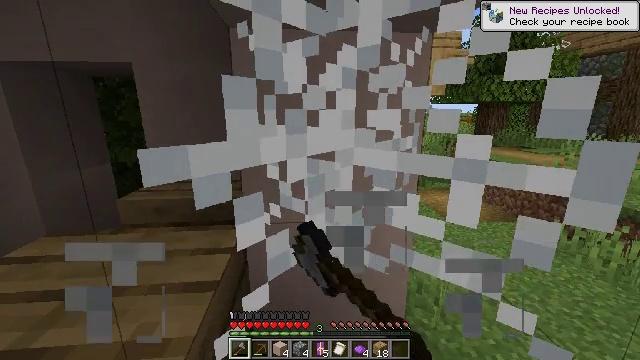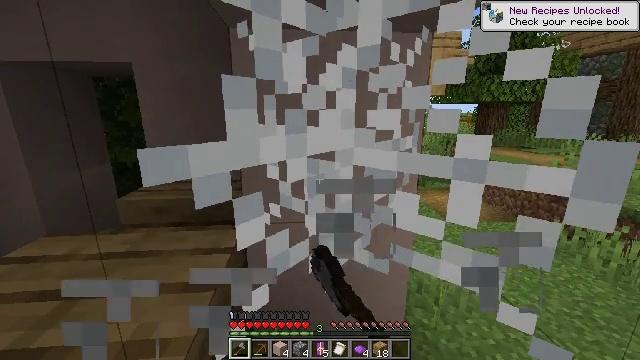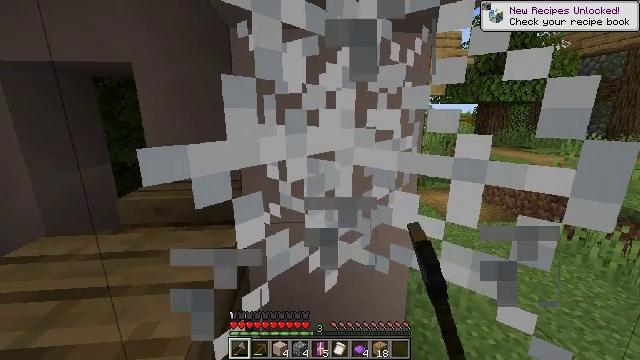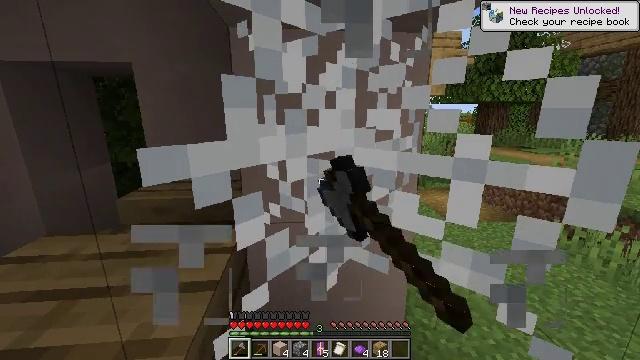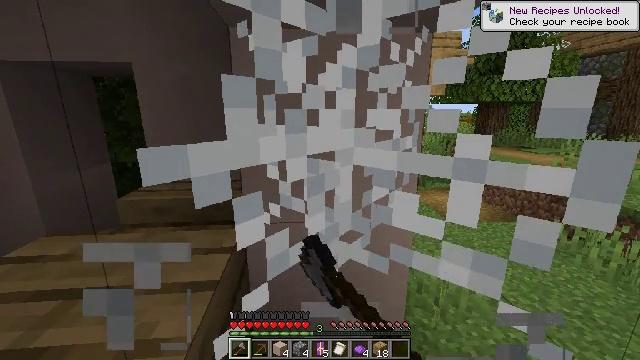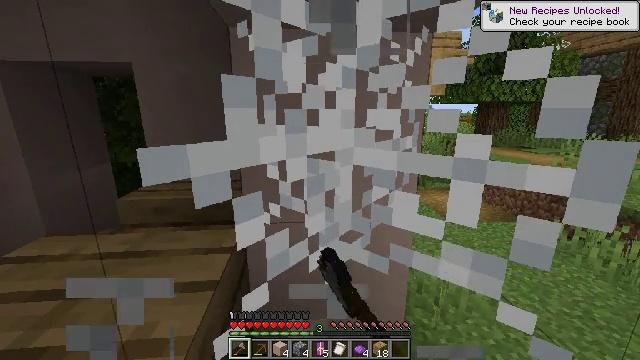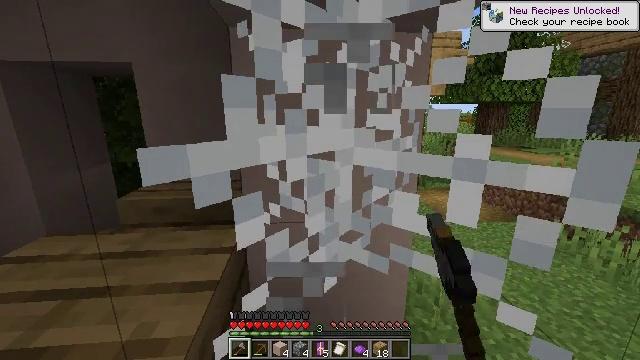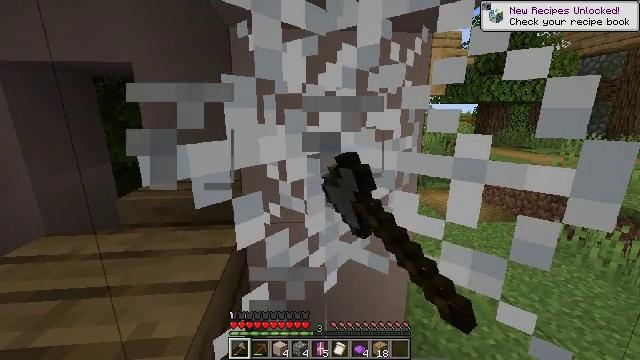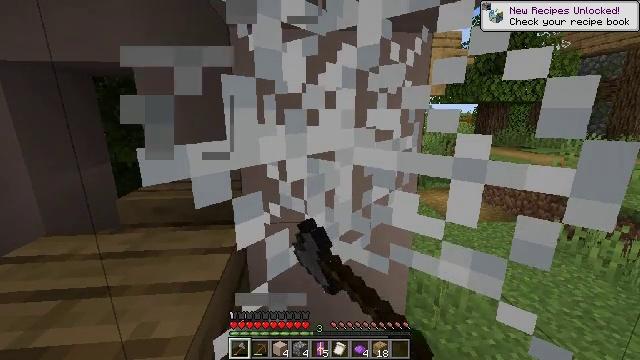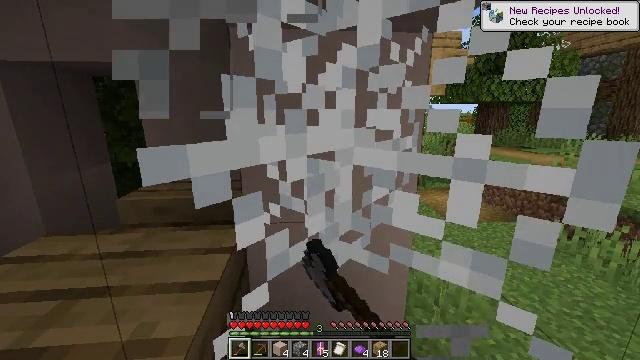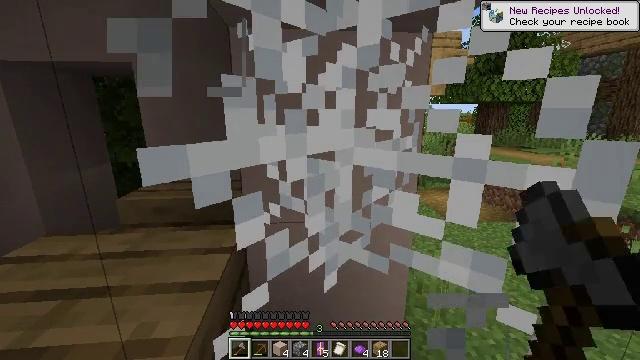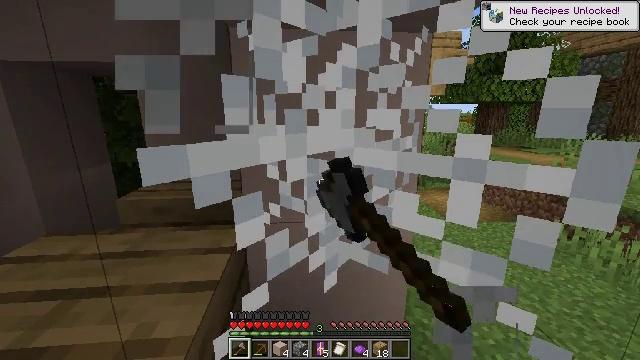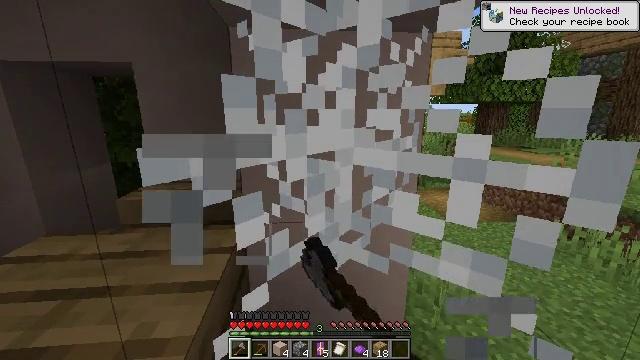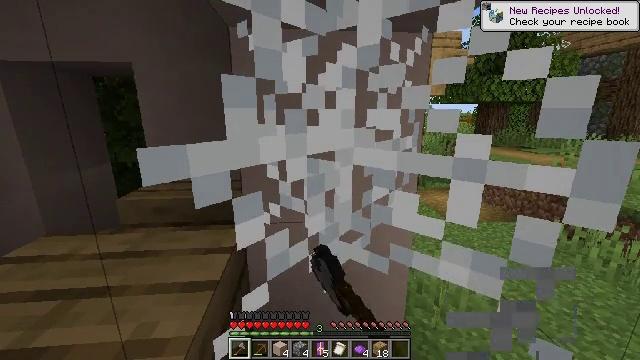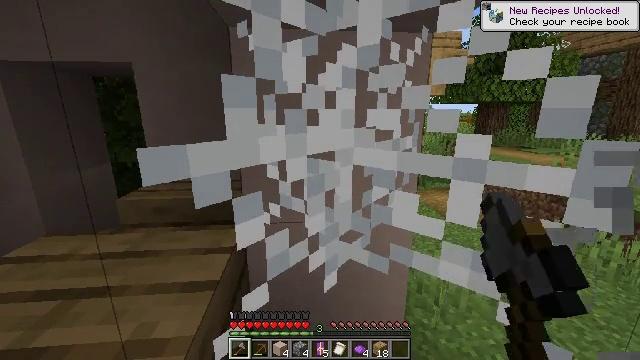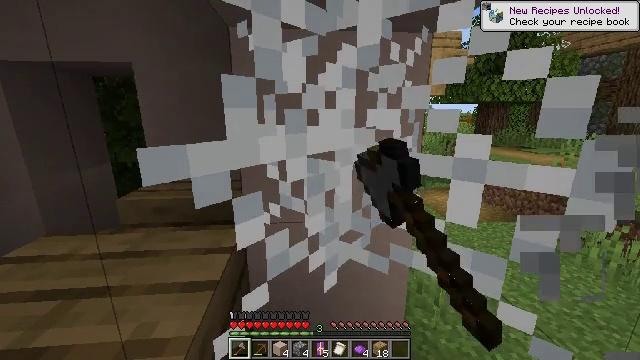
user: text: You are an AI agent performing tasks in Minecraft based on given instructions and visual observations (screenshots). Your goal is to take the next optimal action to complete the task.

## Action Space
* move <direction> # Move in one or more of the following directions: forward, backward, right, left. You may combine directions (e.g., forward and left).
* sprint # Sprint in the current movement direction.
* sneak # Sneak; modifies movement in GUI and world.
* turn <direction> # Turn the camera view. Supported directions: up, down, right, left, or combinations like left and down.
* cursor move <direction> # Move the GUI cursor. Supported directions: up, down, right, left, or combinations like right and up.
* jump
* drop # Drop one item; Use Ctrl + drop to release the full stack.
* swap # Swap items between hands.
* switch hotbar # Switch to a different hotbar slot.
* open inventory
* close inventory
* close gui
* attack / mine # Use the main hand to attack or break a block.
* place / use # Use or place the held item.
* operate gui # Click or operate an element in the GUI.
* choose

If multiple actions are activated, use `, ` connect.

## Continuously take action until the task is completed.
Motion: motion action
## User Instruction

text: Pick up white terracotta by mining.
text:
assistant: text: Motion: attack / mine
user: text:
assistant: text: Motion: attack / mine
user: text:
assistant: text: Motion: attack / mine
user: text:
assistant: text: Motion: attack / mine
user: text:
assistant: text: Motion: attack / mine
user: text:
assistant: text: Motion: attack / mine
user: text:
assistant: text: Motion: attack / mine
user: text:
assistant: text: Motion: attack / mine
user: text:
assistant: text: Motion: attack / mine
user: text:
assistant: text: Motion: attack / mine
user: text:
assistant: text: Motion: attack / mine
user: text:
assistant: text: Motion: attack / mine
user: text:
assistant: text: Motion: attack / mine
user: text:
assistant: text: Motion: attack / mine
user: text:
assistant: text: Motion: attack / mine
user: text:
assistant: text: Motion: attack / mine
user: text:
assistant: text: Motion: turn left and down, attack / mine
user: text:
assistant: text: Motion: move left, turn left and down
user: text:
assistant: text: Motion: move left, turn left and down
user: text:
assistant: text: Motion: move left, turn left and down
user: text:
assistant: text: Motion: move left
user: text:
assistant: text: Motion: no_op
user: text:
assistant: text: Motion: no_op
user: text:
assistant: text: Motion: no_op
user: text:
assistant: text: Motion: turn up
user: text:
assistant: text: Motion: turn left and up
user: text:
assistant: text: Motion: turn left and up
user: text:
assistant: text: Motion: turn right and up
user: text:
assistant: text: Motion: no_op
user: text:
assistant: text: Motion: no_op